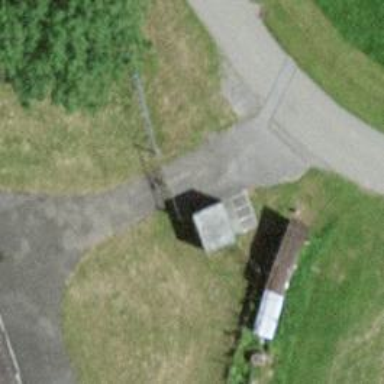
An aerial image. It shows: Gate.